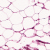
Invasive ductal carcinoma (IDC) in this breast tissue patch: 0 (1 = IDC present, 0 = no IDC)